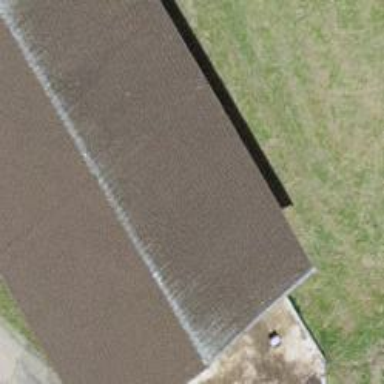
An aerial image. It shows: Gabled roof on farm auxiliary building.